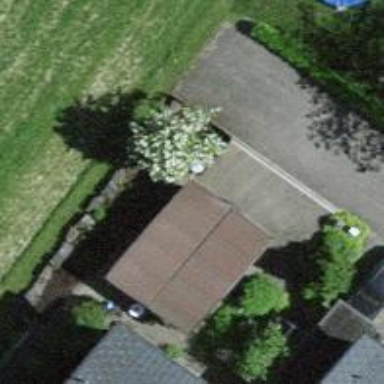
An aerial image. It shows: Garage.